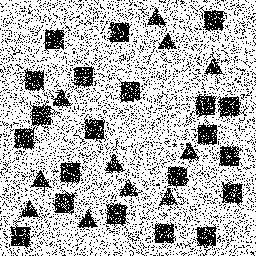
Squares: 21
Triangles: 11
Stars: 0
Total shapes: 32